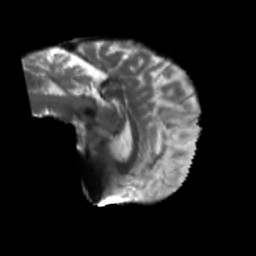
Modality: T2w
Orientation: sagittal
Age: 59
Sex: female
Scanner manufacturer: siemens
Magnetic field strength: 3 T
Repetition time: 5.47 s
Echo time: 0.0854 s